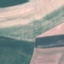
Land use / land cover class: AnnualCrop